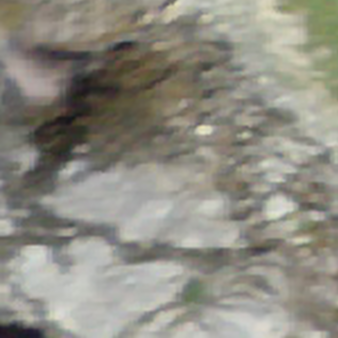
Label: other